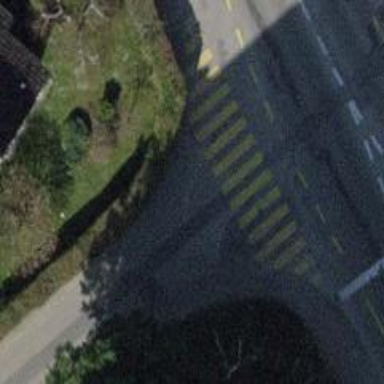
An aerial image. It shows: Unclassified asphalt road with sidewalk.